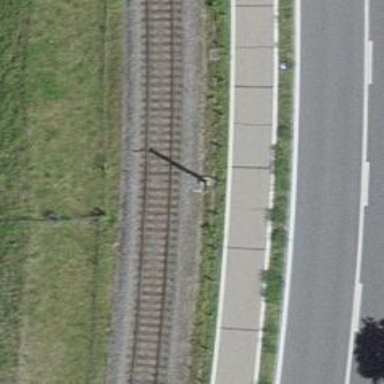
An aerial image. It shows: Railway track with contact lines for electrification.